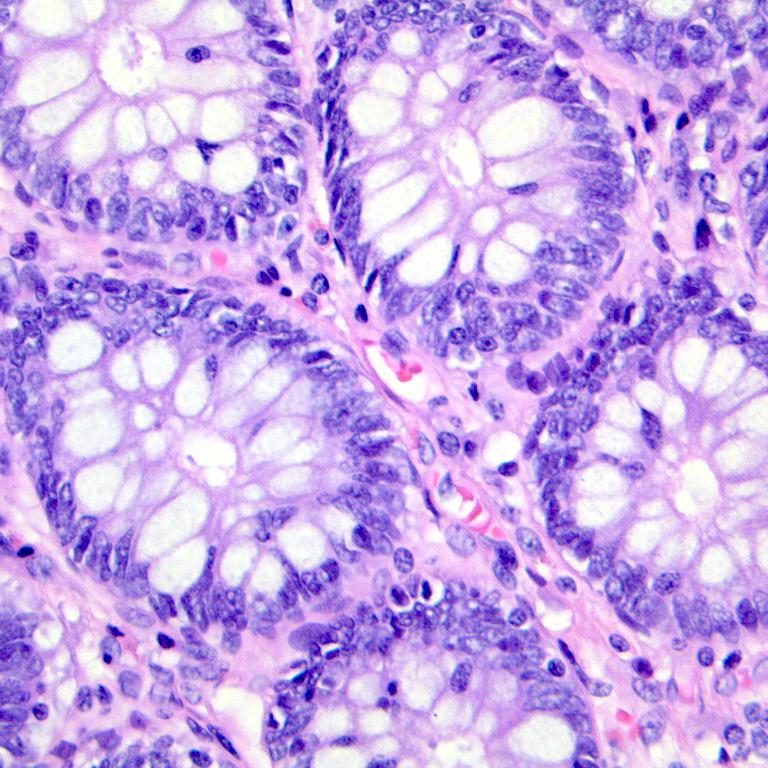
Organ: colon
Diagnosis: benign